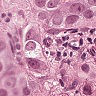
Metastatic tissue present: yes